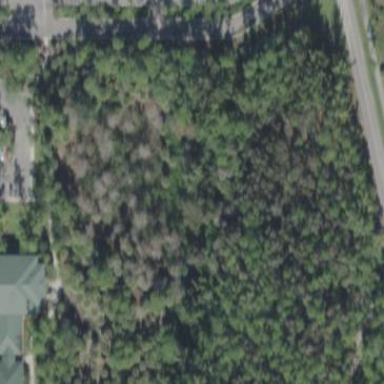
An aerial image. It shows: Forest with mixed types of leaves.